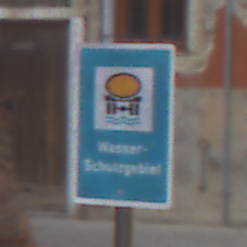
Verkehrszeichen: Wasserschutzgebiet
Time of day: MorningAfternoon
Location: Outdoor (Urban)
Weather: Clear
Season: NotSpecified
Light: Natural